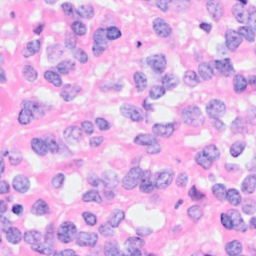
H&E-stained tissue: Breast